Field crop: tomato
Growth stage: 1
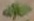
Species: solanum